Question: Hey so I'm having some trouble with CarrierWave & MiniMagick this morning uploaded avatar images are not displaying correctly as you can see highlighted in this screenshot I've dug around the html and controllers and can't find what's wrong so I'll post all that here and see if a second set of eyes might be able to find the issue.

---
Here is AvatarUploader < CarrierWave::Uploader::Base:
All of these params are copied from my lessons at bloc:
'''
# Process files as they are uploaded:
# process :scale => [200, 300]
process :resize_to_fill => [200, 300]
# def scale(width, height)
# # do something
# end
# Create different versions of your uploaded files:
version :tiny do
process resize_to_fill: [20, 20]
end
version :small do
process resize_to_fill: [30, 30]
end
version :profile do
process resize_to_fill: [45, 45]
end
'''
---
Here is a snippet from application.html.erb
> Note: I am also using devise
'''
<% if current_user %>
<%= image_tag(current_user.avatar.tiny.url) if current_user.avatar? %> Hello <%= link_to (current_user.name || current_user.email), edit_user_registration_path %>!
<%= link_to "Sign Out", destroy_user_session_path, method: :delete %>
<% else %>
<%= link_to "Sign In", new_user_session_path %> or <%= link_to "Sign Up", new_user_registration_path %>
<% end %>
'''
---
And lastly here is my Users controller:
'''
class UsersController < ApplicationController
before_action :authenticate_user!
def update
if current_user.update_attributes(user_params)
flash[:notice] = "User information updated"
redirect_to edit_user_registration_path
else
flash[:error] = "Invalid user information"
redirect_to edit_user_registration_path
end
end
private
def user_params
params.require(:user).permit(:name, :avatar)
end
end
'''
---
If you need to see more files, ask and I'll add them.
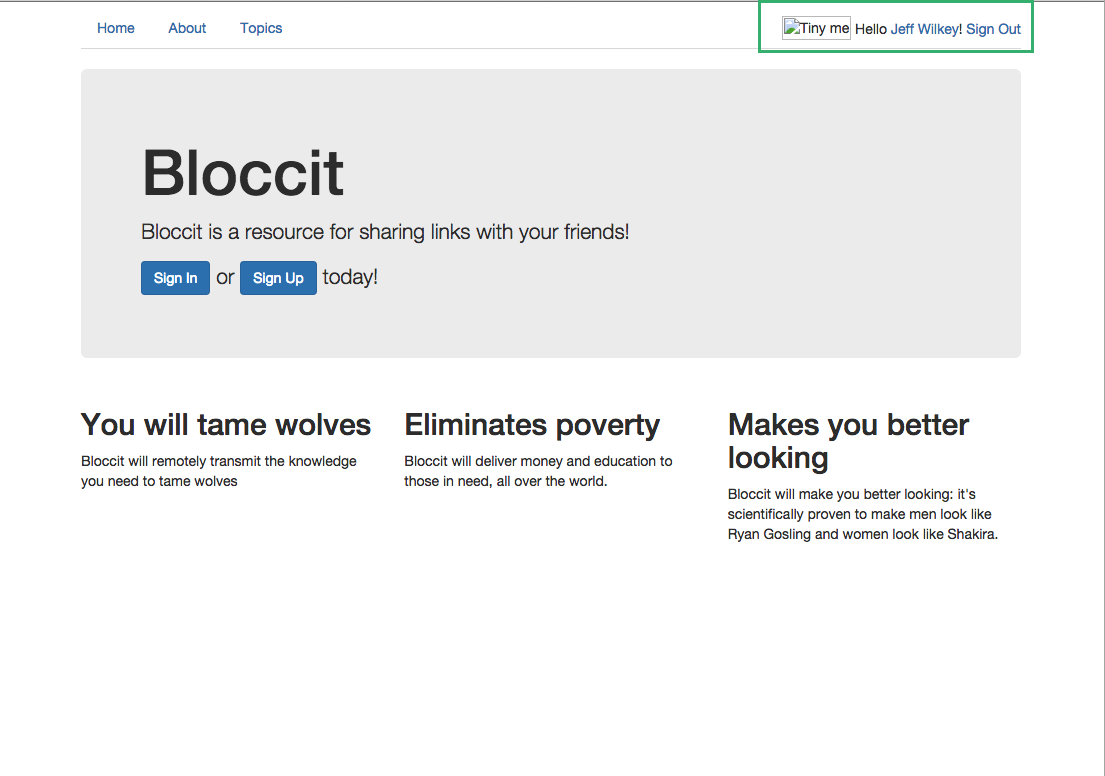
Answer: The answer to this , is that you should use
'''
image_tag current_user.avatar.url(:tiny)
'''